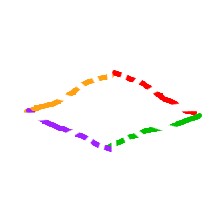
Shape: rhombus